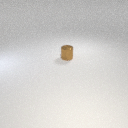
small brown metal cylinder